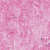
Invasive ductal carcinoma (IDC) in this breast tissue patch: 0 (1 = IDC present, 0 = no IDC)